Question: I'm trying to use facet_grid to produce several plots where each plot's percentage labels add to 100%.
In the image provided, the percentages labels add to 49% (first facet) and 51% (second facet).
I've seen <URL> where the solution is to aggregate the data outside ggplot. I'd rather not do that, I believe this is a better approach.
'''
library("ggplot2")
library("scales")
set.seed(123)
df <- data.frame(x = rnorm(10000, mean = 100, sd = 50))
df$factor_variable <- cut(df$x, right = TRUE,
breaks = c(0, 25, 50, 100, 200, 10000),
labels = c("0 - 25", "26 - 50", "51 - 100", "101 - 200", "> 200")
)
df$second_factor_variable <- ifelse(df$x < 100, 1, 2)
df <- sample(df, x > 0)
table(df$second_factor_variable)
p1 <- ggplot(df, aes(x = factor_variable, y = (..count..)/sum(..count..), ymax = 0.8))
p1 <- p1 + geom_bar(fill = "deepskyblue3", width=.5)
p1 <- p1 + stat_bin(geom = "text",
aes(label = paste(round((..count..)/sum(..count..)*100), "%")),
vjust = -1, color = "grey30", size = 6)
p1 <- p1 + xlab(NULL) + ylab(NULL)
p1 <- p1 + scale_y_continuous(label = percent_format())
p1 <- p1 + xlim("0 - 25", "26 - 50", "51 - 100", "101 - 200", "> 200")
p1 <- p1 + facet_grid(. ~ second_factor_variable)
print(p1)
'''

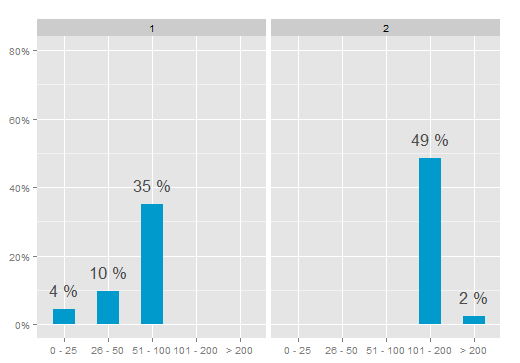
Answer: This method for the time being works. However the PANEL variable isn't documented and according to Hadley shouldn't be used.
It seems the "correct" way it to aggregate the data and then plotting, there are many examples of this in SO.
'''
ggplot(df, aes(x = factor_variable, y = (..count..)/ sapply(PANEL, FUN=function(x) sum(count[PANEL == x])))) +
geom_bar(fill = "deepskyblue3", width=.5) +
stat_bin(geom = "text",
aes(label = paste(round((..count..)/ sapply(PANEL, FUN=function(x) sum(count[PANEL == x])) * 100), "%")),
vjust = -1, color = "grey30", size = 6) +
facet_grid(. ~ second_factor_variable)
'''